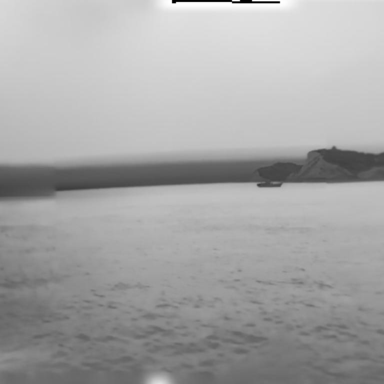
There is a liner in the infrared image.